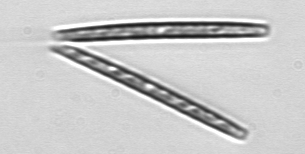
Label: Thalassionema